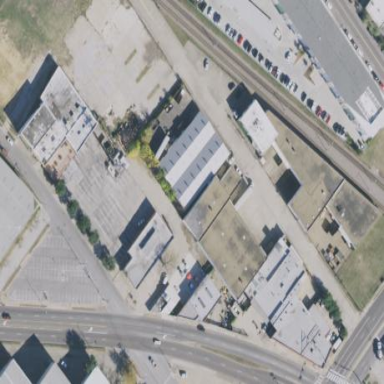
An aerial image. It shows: Warehouse.